Question: Hello friends,
I am developing an app which and then selects a row its go to detail which selected category type but I'm facing a problem that is . So please give me idea how to solve it.
'''
Ti.include('PlacesTypeCustomCell.js');
var currentWindow = Titanium.UI.currentWindow;
var tableData = [];
// Create table
var tableData = new PlacesTypeCells();
var myTableView = Titanium.UI.createTableView
({
data:tableData,
top:45,
height:368
});
currentWindow.add(myTableView);
myTableView.addEventListener('click',function(e)
{
var index = e.index;
Ti.API.log('Row at index:'+index);
Titanium.App.Properties.setInt('index',index);
v//get each row title from tableview
var pageTitle = Titanium.App.Properties.setString('title',e.rowData.pageTitle);
Ti.API.log('Page Title:'+pageTitle);
var pageAddress = Titanium.App.Properties.setString('address',e.rowData.pageAddress);
Ti.API.log('Page Address:'+pageAddress);
var win = Titanium.UI.createWindow
({
url:'PlacesList.js',
title:'Place List'
});
Titanium.UI.currentTab.open(win,{animated:true});
});
//Custom Cell PlacesTypeCustomCell
var tableData=[];
var loader = Titanium.Network.createHTTPClient();
var url = "https://maps.googleapis.com/maps/api/place/search/json?";
url = url + "location=" + lat + ',' + lon;
url = url + "&radius=" + radius;
url = url + "&name=" + name;
url = url + "&sensor=" + sensor;
url = url + "&key=" + key;
Ti.API.info(url);
// Sets the HTTP request method, and the URL to get data from
loader.open("GET",url);
// Create our HTTP Client and name it "loader"
// Runs the function when the data is ready for us to process
loader.onload = function()
{
var obj = JSON.parse(this.responseText);
Ti.API.log(obj);
var results = obj.results;
Ti.API.log(results);
for (var i = 0; i < results.length; i++)
{
categoryName = obj.results[i].name;
reference = obj.results[i].reference;
Ti.API.log('Refernce:'+reference);
getDetailsData();
// Create a row and set its height to auto
row = Titanium.UI.createTableViewRow({height:'78'});
var placeImage = Titanium.UI.createImageView
({
image:'../iphone/appicon.png',
width:70,
height:50,
top:12,
left:5
});
// Create the label to hold the tweet message
var nameLabel = Titanium.UI.createLabel({
//text:name,
left:80,
top:5,
height:'auto',
width:200,
textAlign:'left',
font:{fontSize:12}
});
// Create the label to hold the tweet message
addressLabel = Titanium.UI.createLabel({
left:80,
top:25,
height:'auto',
width:200,
textAlign:'left',
font:{fontSize:14}
});
var arrowImage = Ti.UI.createImageView
({
image:'../iphone/appicon.png',
width:20,
height:20,
left:280,
top:30
});
nameLabel.text = categoryName;
getDetailsData(addressLabel);
row.add(placeImage);
row.add(nameLabel);
row.add(addressLabel);
row.add(arrowImage);
tableData[i] = row;
//set page title for each row
row.pageTitle = tableData[i];
row.pageAddress = tableData[i];
}
tableView.setData(tableData);
};
//PlaceList.js
var currentWindow = Titanium.UI.currentWindow;
//retrive index value
var index = Titanium.App.Properties.getInt('index');
Ti.API.log('NextView Index:'+index);
var title = Titanium.App.Properties.getString('title');
Ti.API.log('CheckInView Title:'+title);
var address = Titanium.App.Properties.getString('address');
Ti.API.log('CheckInView Address:'+address);
'''

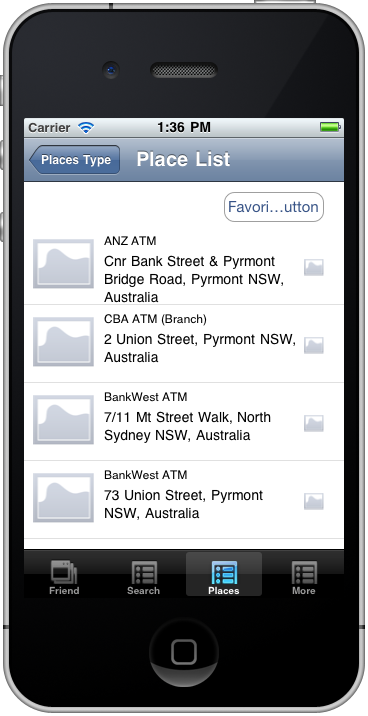
Answer: Just do this after the following line:
> var row = Titanium.UI.createTableViewRow({height:'auto'});
Set a title as property of your row like this:
> row.pageTitle = tableData[i];
And in click event you can get this property like this:
'''
myTableView.addEventListener('click',function(e)
{
e.rowData.pageTitle
}
'''